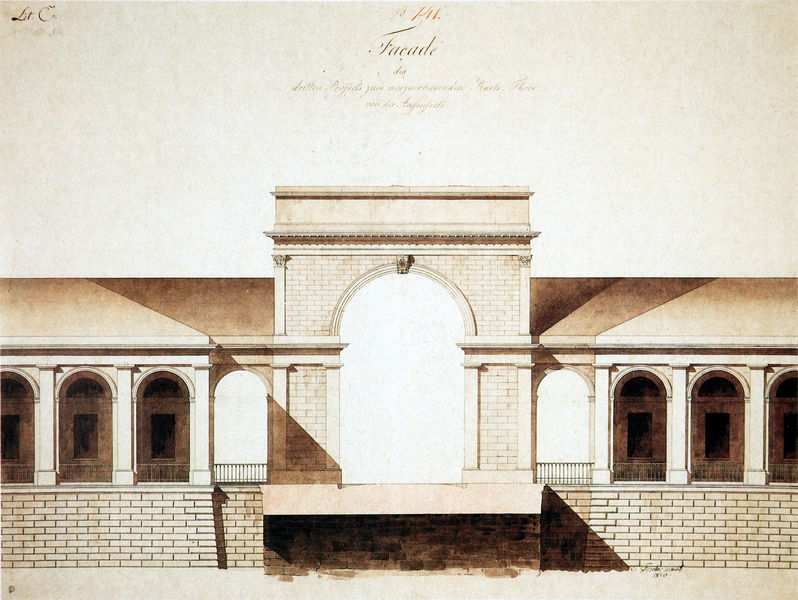
Titel: Karlstor in München, Aufriss der Feldseite (Projekt C)
Künstler: Carl von Fischer
Standort: München
Institution: Stadtarchiv, Plansammlung
Schlagwörter: dunkel, feder, flügel, schatten, weiß, ocker, stadt, ausschnitt, braun, fenster, frankreich, licht, mitte, pfeiler, schwarz, skizze, säulen, zeichnung, dach, gebäude, haus, rot, zaun, beige, architektur, sockel, stein, steine, gitter, sonne, decke, vorbau, garten, balkon, schrift, papier, bogen, fassade, italien, mittag, mauer, ziegel, grafik, backstein, pilaster, sepia, französisch, rundbogen, treppen, vorsprung, detail, symmetrie, durchgang, geländer, stufen, tor, halle, bögen, kante, eingang, gang, laviert, tusche, arkade, loggia, durchblick, münchen, torbogen, festung, mauerwerk, symmetrisch, fliesen, schwarzweiß, koloriert, entwurf, architrav, arkaden, kapitelle, fries, portal, rustika, sims, gesims, plan, horizontal, mittelpunkt, korinthisch, laubengang, botanischer garten, laube, handschrift, mittelteil, klassisch, geschoss, pierre, triumphbogen, säulengang, öffnungen, vorsprünge, aufriss, etage, tonnengewölbe, bogengang, fundament, triumphtor, gesimse, ziegelmauer, kolonade, graphil, architecture, arc, porte, schlußstein, agraphe, seitenteile, wandelgang, zentum, vertikal, façade, mur, stoa, marbre, construction, murs, rustike, pfieler, ouverture, bâtiment, muret, s+ule, alcôve